Brain MRI, t1w sequence, axial 2D slice.
Patient: age 42, sex F, weight 90 kg, height 1.9 m
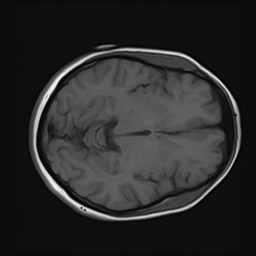